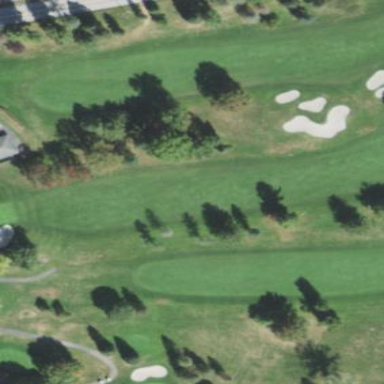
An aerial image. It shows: Grassy area designated as golf fairway.